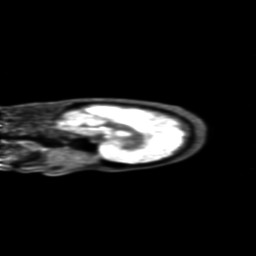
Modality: PET
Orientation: sagittal
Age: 32
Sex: male
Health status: ill